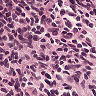
Metastatic tissue present: no